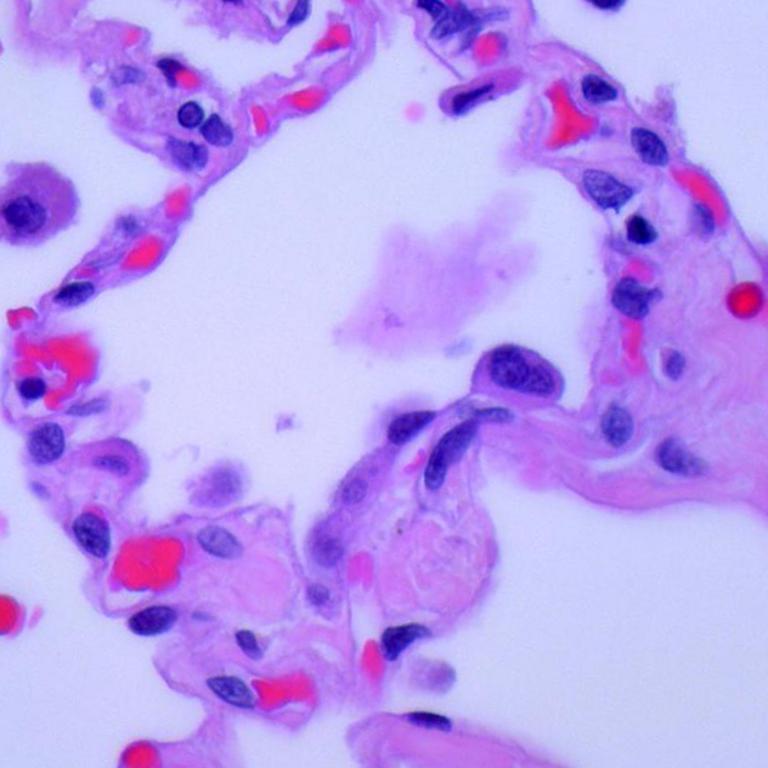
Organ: lung
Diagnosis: benign